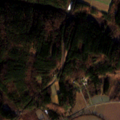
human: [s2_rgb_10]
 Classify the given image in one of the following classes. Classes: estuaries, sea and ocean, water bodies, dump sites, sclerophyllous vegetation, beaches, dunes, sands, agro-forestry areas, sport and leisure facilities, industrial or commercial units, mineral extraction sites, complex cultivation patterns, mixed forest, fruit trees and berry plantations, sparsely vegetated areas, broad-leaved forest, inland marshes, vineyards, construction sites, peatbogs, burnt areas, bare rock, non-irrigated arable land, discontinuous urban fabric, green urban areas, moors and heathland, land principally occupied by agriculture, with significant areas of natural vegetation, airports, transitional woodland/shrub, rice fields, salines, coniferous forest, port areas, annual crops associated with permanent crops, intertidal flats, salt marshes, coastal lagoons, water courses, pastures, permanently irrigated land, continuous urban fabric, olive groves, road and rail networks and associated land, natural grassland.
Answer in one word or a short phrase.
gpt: non-irrigated arable land, land principally occupied by agriculture, with significant areas of natural vegetation, coniferous forest, mixed forest